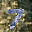
Label: 7